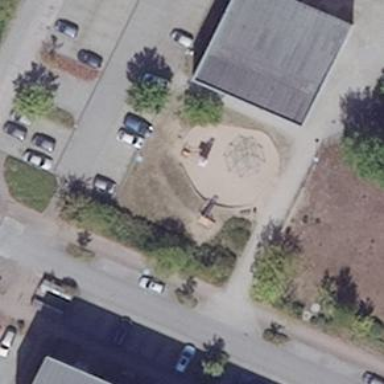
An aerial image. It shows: Playground area for leisure land.